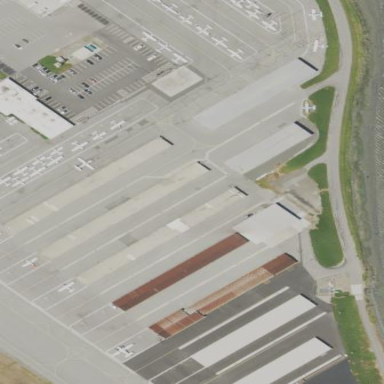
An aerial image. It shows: Hangar building.